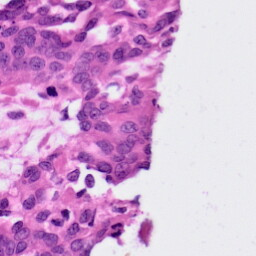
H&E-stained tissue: Ovarian